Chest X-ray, AP view. Patient: 42 years old, sex M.
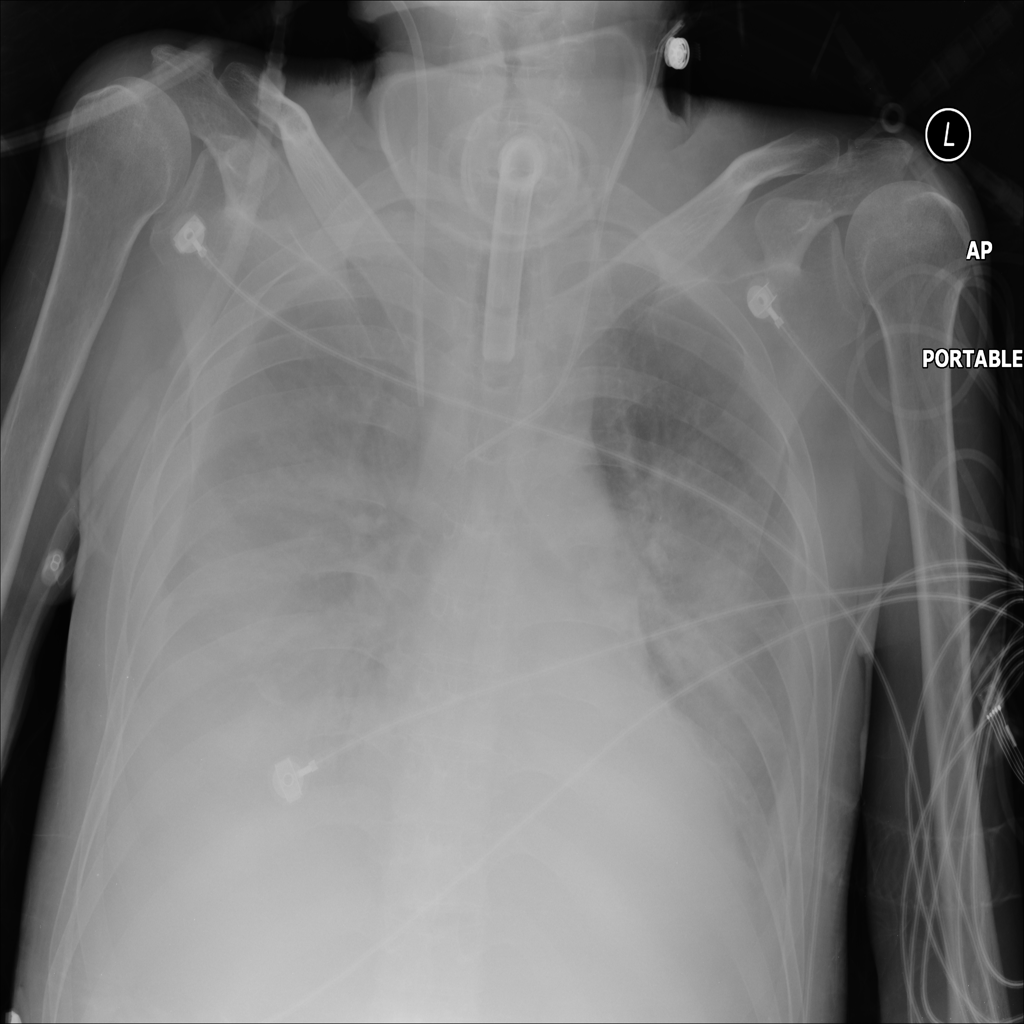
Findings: Edema, Effusion